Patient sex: M
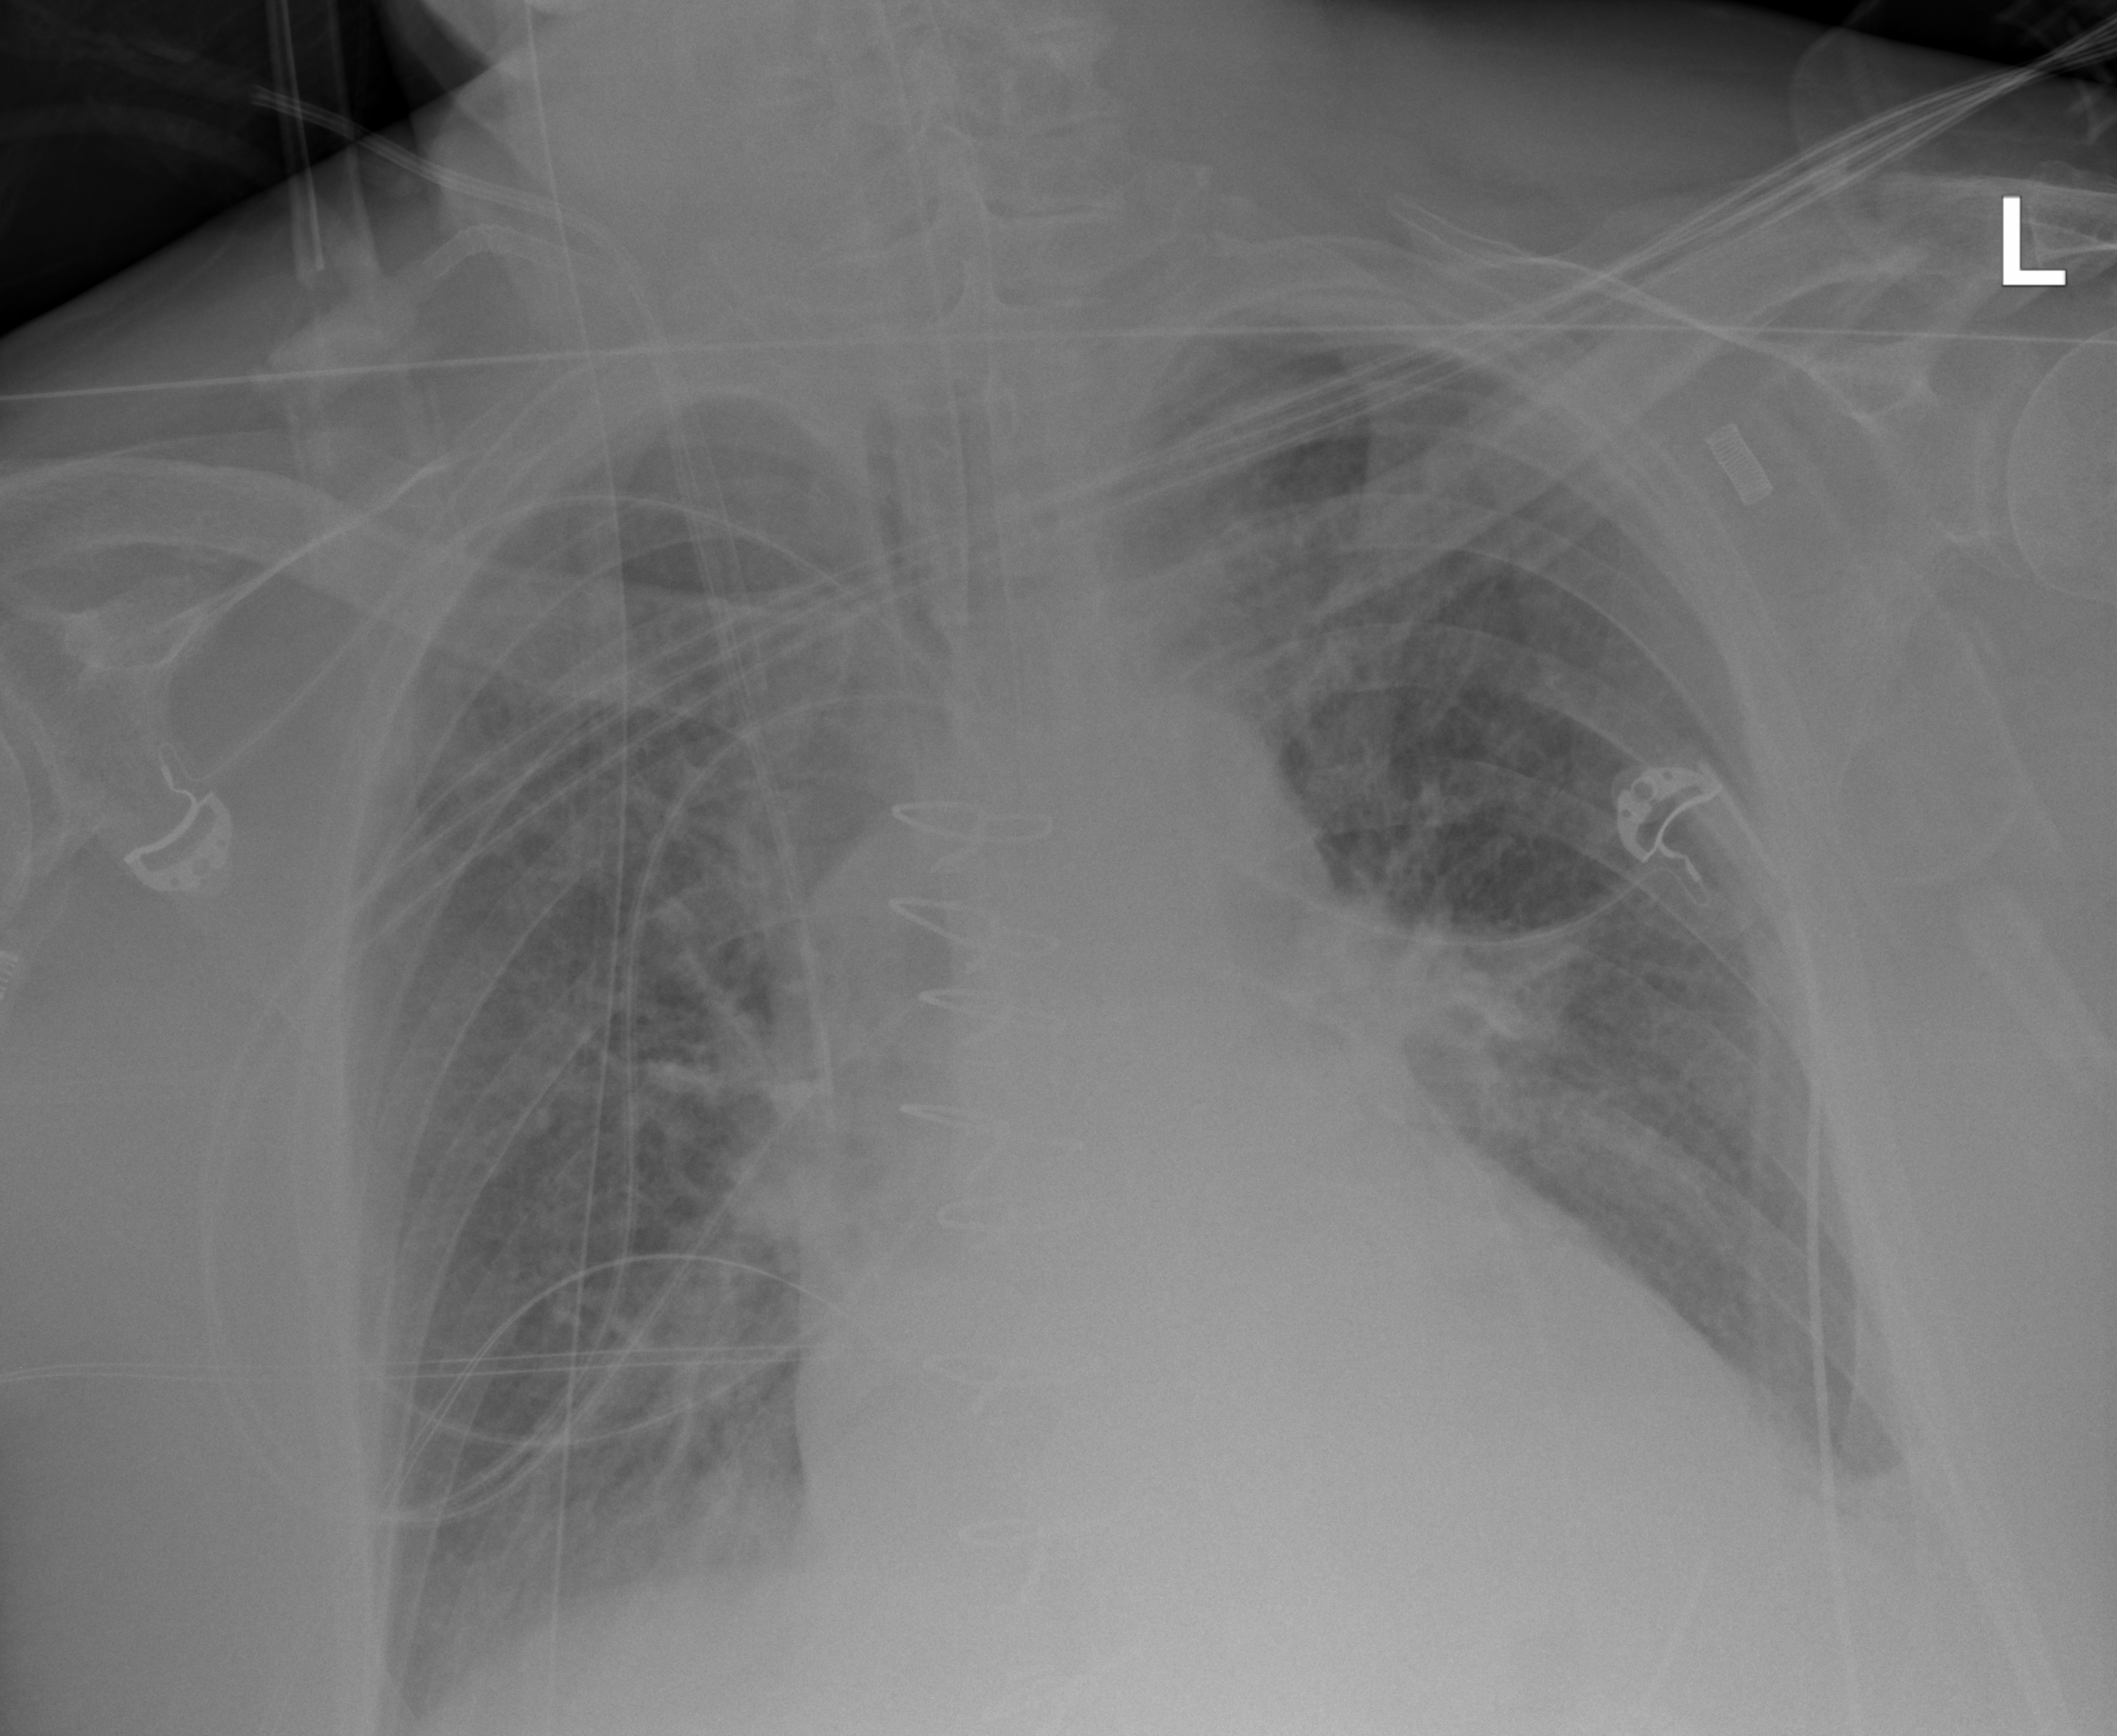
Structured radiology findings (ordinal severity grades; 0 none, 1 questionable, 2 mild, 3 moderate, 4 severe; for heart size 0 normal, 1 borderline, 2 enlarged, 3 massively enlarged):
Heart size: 2
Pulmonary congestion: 2
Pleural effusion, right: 2
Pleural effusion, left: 2
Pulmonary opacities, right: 2
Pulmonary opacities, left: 2
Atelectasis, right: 2
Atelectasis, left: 2